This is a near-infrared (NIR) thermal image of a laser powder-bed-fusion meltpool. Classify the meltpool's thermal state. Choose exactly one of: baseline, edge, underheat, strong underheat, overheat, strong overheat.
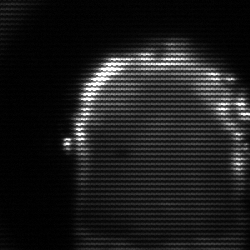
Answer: baseline